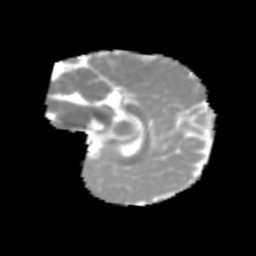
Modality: MD
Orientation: sagittal
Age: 7
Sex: male
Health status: healthy